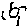
Label: sun